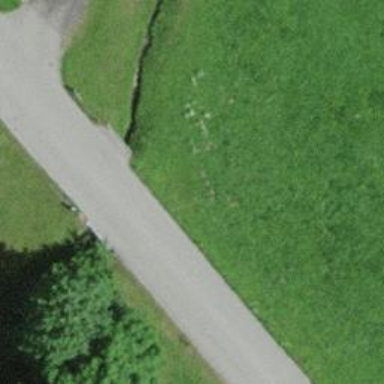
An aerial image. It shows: Culvert tunnel.